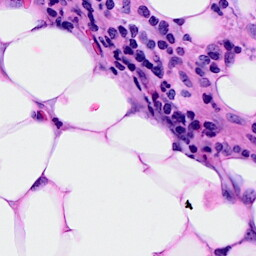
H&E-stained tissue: Breast